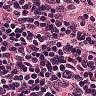
Metastatic tissue present: no